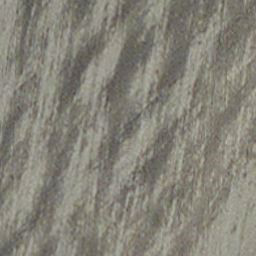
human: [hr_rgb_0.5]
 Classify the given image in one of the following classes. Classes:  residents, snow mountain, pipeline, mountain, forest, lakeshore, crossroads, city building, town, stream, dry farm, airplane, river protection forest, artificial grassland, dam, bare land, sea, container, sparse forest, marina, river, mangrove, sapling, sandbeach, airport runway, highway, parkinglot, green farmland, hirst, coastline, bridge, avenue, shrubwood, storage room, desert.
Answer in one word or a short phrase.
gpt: dry farm